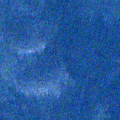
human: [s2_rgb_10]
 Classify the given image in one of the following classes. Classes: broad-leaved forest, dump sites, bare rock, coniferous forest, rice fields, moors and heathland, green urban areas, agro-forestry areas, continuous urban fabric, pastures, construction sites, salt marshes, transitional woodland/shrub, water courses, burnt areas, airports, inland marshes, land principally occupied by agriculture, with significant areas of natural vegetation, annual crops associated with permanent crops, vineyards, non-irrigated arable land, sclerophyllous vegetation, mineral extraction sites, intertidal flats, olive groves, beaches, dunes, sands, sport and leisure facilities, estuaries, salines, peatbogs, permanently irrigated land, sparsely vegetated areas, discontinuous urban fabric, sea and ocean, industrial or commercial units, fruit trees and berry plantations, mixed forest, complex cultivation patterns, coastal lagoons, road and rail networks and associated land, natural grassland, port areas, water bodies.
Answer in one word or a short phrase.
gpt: sea and ocean